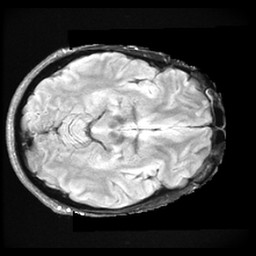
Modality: FLAIR
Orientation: axial
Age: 37
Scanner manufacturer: ge
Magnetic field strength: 3 T
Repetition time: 11 s
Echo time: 0.1497 s